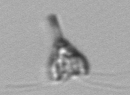
Label: Pyramimonas_longicauda